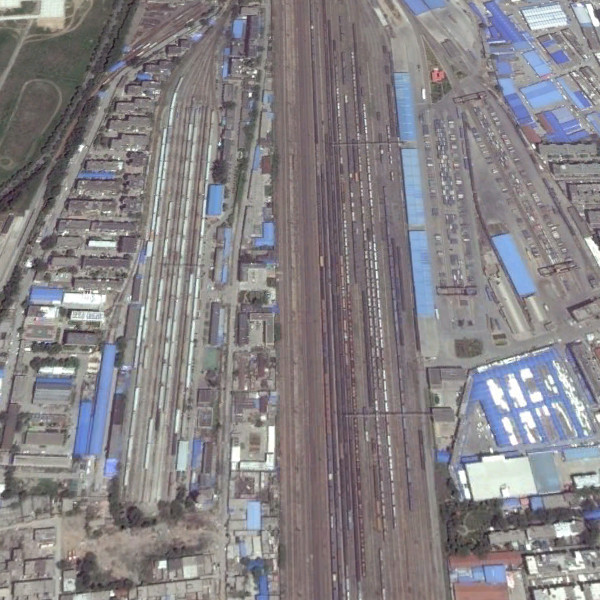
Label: RailwayStation